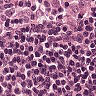
Metastatic tissue present: no